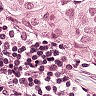
Metastatic tissue present: yes